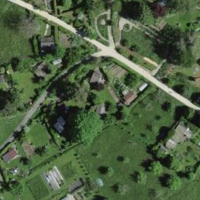
EUNIS habitat code: 53
Species observed at this site:
Papilio machaon
Phoenicurus phoenicurus
Humulus lupulus